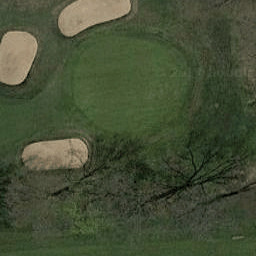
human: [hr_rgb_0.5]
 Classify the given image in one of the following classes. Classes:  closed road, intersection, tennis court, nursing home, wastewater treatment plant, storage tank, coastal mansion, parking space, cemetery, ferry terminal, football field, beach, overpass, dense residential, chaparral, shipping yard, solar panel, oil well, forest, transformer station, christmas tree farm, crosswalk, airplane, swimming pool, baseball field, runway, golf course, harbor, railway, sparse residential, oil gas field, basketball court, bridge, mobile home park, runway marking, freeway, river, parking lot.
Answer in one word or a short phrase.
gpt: golf course